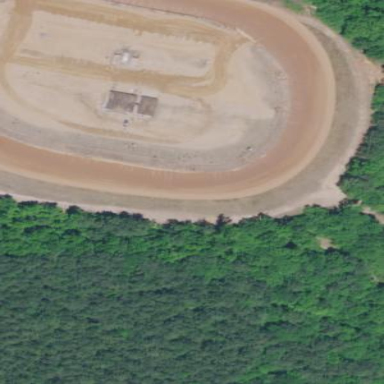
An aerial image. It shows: Motor raceway with ground surface.